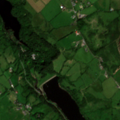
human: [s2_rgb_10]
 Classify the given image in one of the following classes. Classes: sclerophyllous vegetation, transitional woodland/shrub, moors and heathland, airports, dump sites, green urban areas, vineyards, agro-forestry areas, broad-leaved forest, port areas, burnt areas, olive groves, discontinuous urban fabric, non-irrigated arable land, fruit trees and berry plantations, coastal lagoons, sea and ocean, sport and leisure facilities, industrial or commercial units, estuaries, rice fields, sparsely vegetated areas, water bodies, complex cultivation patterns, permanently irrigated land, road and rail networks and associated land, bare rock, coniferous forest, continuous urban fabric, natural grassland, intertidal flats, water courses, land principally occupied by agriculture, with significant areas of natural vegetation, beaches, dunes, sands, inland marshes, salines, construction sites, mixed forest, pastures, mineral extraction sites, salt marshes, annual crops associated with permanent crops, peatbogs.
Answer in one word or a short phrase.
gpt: pastures, land principally occupied by agriculture, with significant areas of natural vegetation, mixed forest, moors and heathland, water bodies